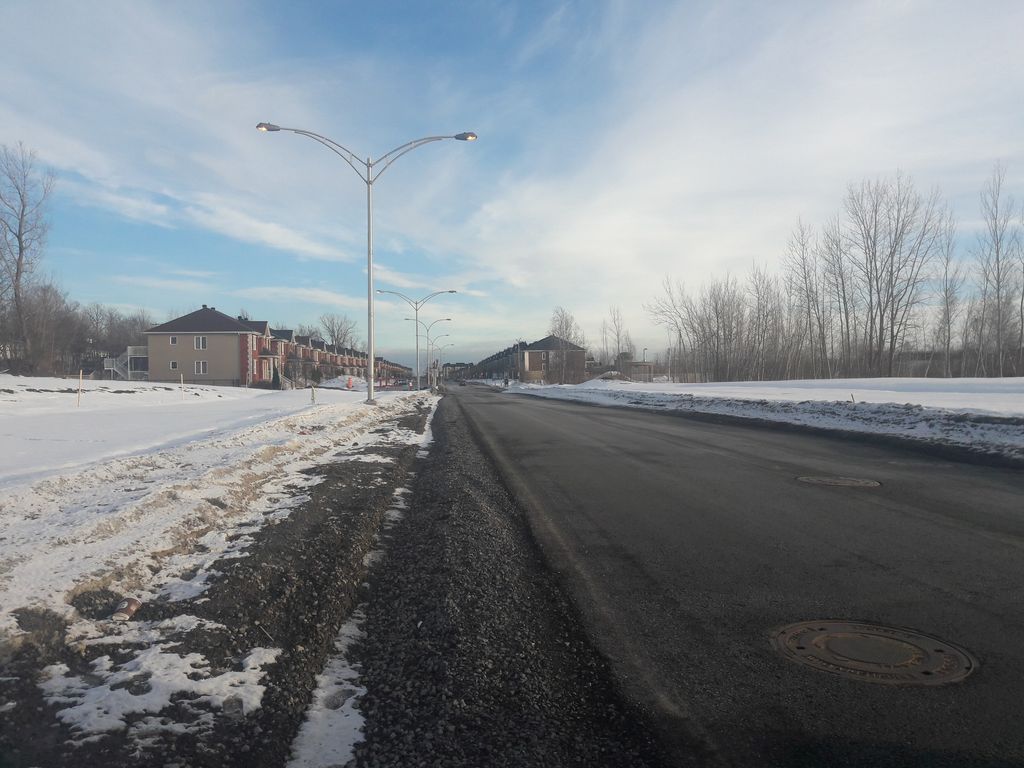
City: montreal